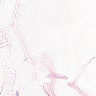
Metastatic tissue present: no